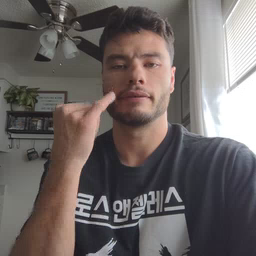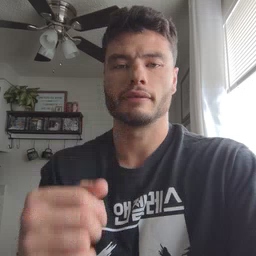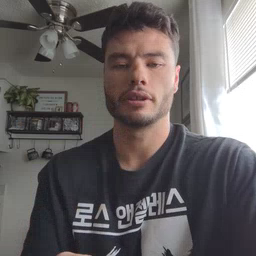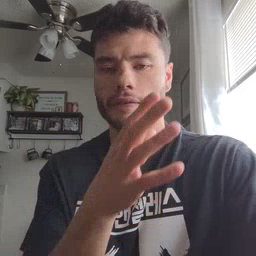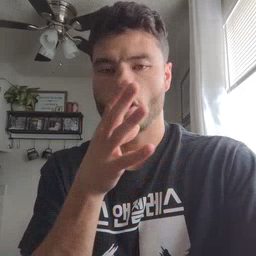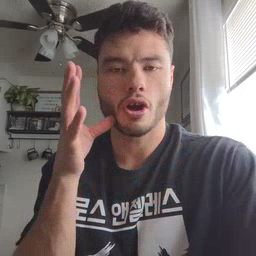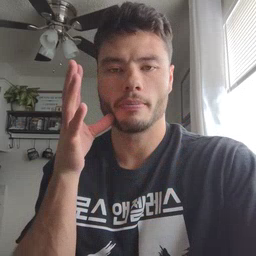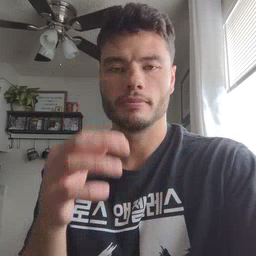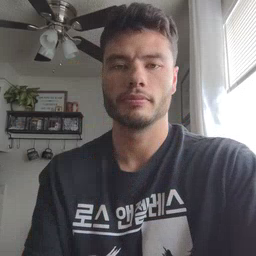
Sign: farm